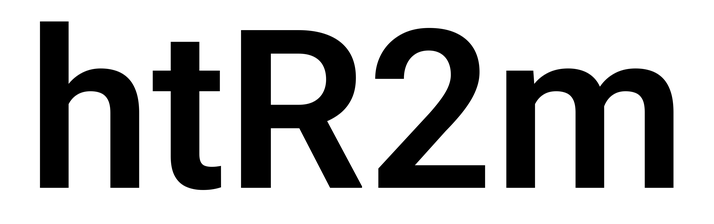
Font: Roboto_SemiBold